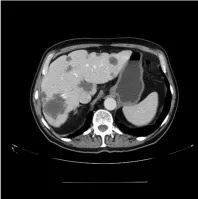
Liver metastasis. Following.
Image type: radiology (ct)